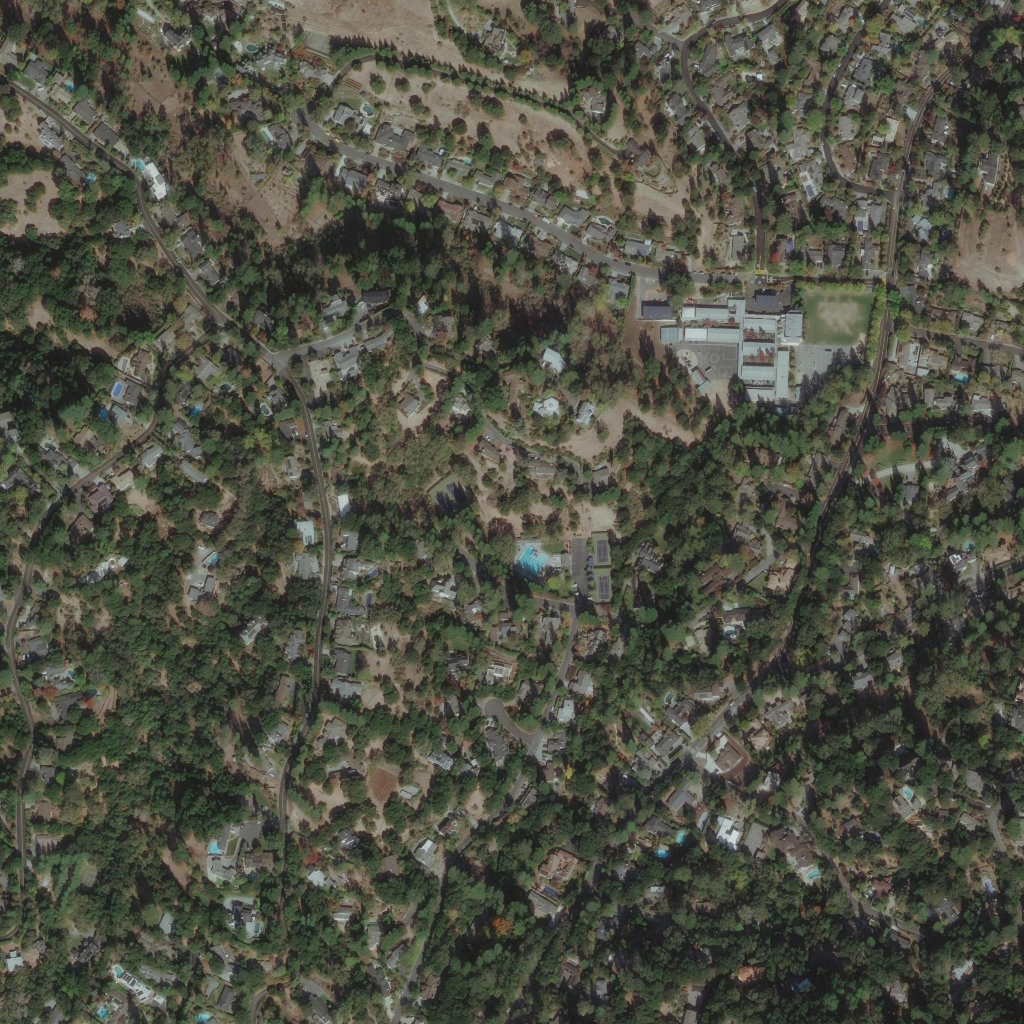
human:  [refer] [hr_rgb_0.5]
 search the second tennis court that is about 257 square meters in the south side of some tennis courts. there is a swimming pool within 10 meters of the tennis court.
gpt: <box>[[58, 52, 59, 54, 0]]</box>